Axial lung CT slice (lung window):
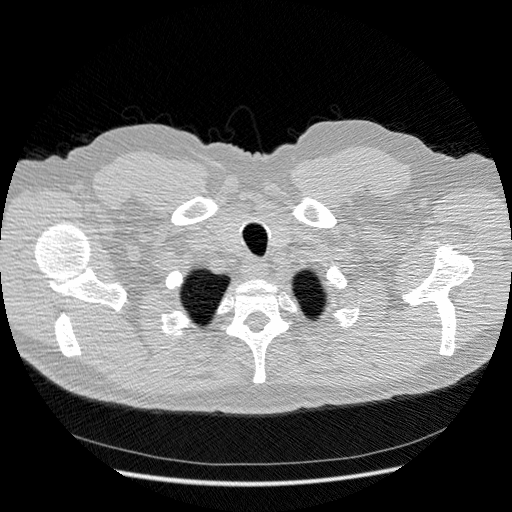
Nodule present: no